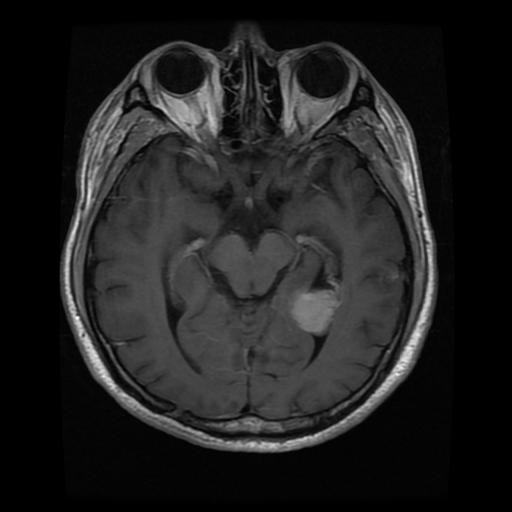
Label: meningioma